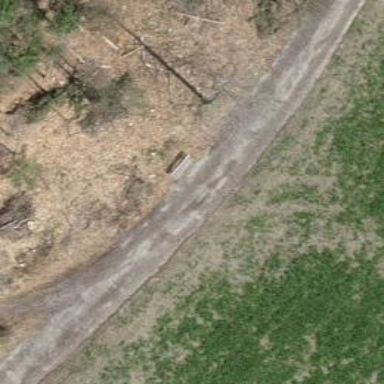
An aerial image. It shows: Brown bench.